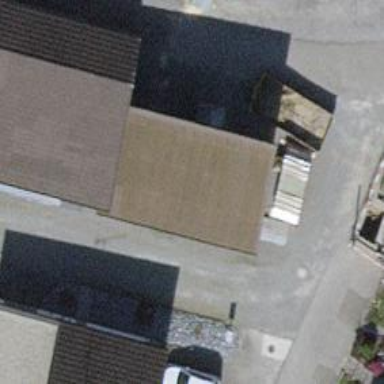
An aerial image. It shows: View of roof of building.